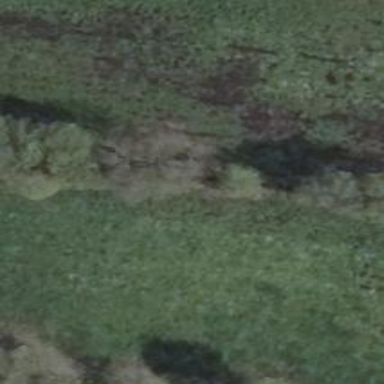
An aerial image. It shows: Row of deciduous broadleaved trees.